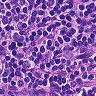
Metastatic tissue present: no